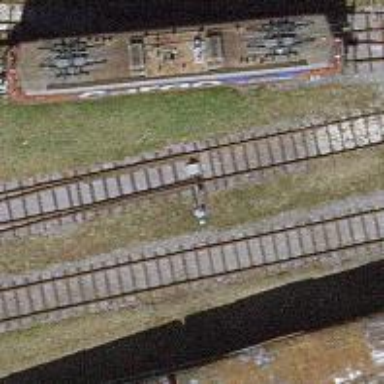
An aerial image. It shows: Single track railway in yard.